Field crop: tomato
Growth stage: 2
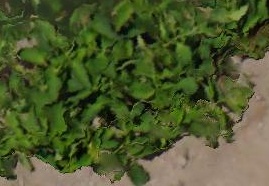
Species: tomato